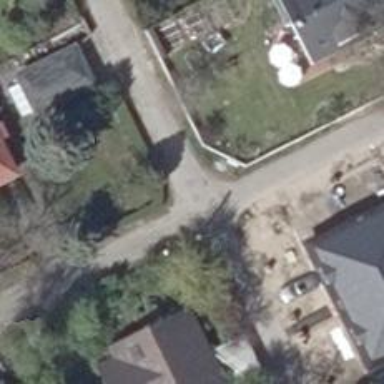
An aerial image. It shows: Alley classified as service road.